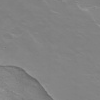
Atmospheric dust classification: not_dusty